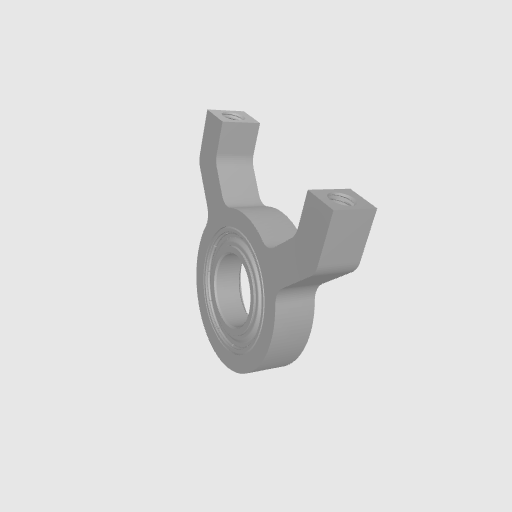
Part: Side1Post2PillowBlock12ID